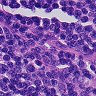
Metastatic tissue present: no